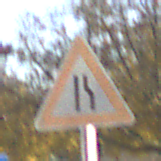
Verkehrszeichen: EinseitigVerengteFahrbahnRechts
Umgebung: Outdoor, Urban
Tageszeit: SunriseSunset
Wetter: PartlyCloudy
Licht: Natural
Jahreszeit: Autumn
Kontrast: HighContrast